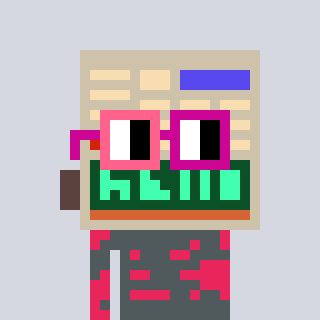
a pixel art character with square pink and red glasses, a calculator-shaped head and a redpinkish-colored body on a cool background